Field crop: maize
Growth stage: 2
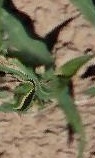
Species: maize